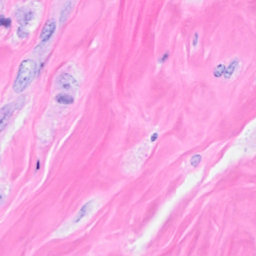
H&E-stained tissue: Breast